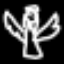
Label: angel